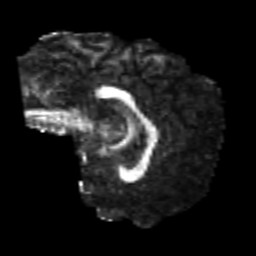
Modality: FA
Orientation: sagittal
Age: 24
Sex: male
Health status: healthy
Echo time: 0.074 s